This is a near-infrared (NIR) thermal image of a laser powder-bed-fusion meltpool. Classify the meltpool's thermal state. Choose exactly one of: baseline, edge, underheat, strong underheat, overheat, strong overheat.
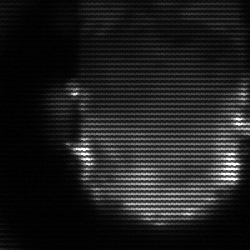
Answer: baseline